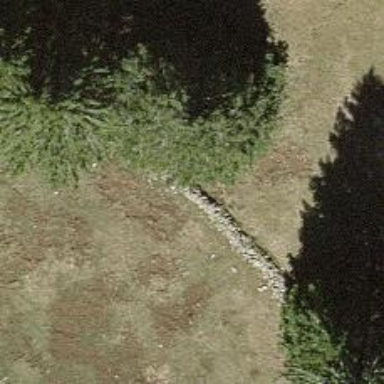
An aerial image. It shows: Wall made of dry stone.